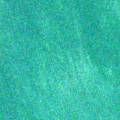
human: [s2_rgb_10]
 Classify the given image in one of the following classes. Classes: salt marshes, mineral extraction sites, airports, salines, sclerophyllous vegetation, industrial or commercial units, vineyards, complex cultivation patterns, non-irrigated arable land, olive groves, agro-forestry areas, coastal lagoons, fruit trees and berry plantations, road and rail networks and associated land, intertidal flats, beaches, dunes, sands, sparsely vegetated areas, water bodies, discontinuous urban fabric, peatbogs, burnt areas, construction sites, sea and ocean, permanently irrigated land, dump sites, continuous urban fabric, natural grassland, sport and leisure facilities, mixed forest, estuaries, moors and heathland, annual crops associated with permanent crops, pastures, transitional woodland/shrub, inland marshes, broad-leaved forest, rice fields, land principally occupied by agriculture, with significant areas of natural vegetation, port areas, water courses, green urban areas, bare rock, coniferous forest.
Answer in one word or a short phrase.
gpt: sea and ocean